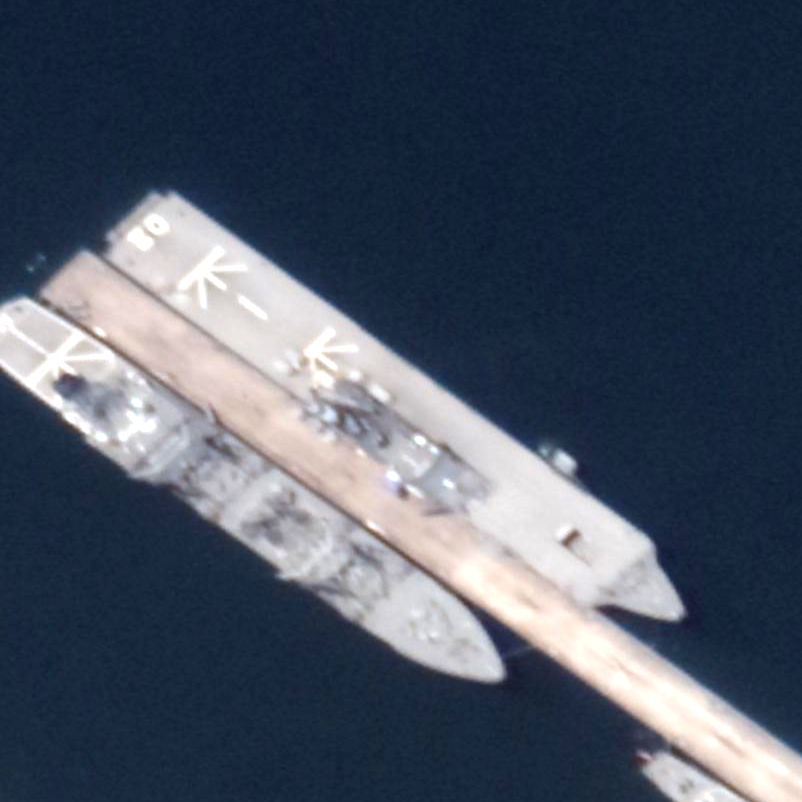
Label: assault